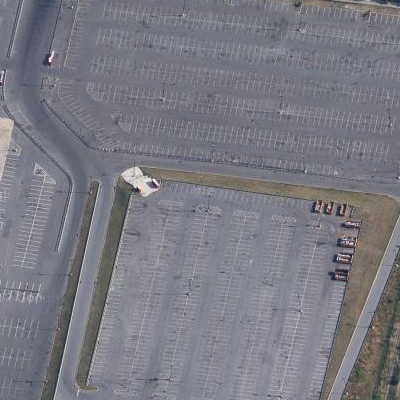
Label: gParking